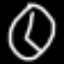
Label: clock